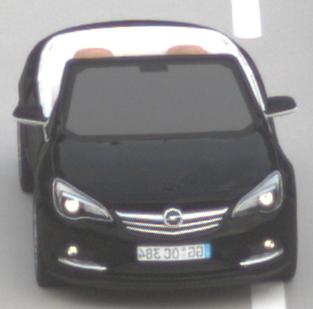
Make: Opel
Model: Cascada 1.4 Turbo
Detailed model: Cascada
Model produced from: 2013/03
Model produced until: 2015/01
Doors: 2
Color: black
Road condition: dry road
Daytime: sunrise or sunset
Contrast: low contrast